Field crop: maize
Growth stage: 1
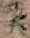
Species: atriplex